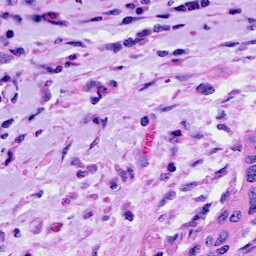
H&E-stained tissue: Cervix